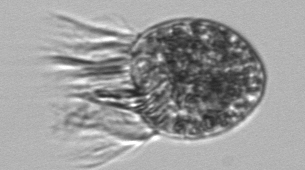
Label: Pelagostrobilidium